Question: I'm willing to create an image with certain text using the following code
'''
<?PHP
header('Content-Type: image/png');
$im = imagecreatetruecolor(320, 80);
$blue = imagecolorallocate($im, 59, 89, 152);
$sky = imagecolorallocate($im, 219, 241, 255);
imagefilledrectangle($im, 0, 0, 399, 79, $sky);
$font = 'arial.ttf';
$text = "Hello world";
imagettftext($im, 15, 0, 10, 20, $blue, $font, $text);
imagepng($im);
imagedestroy($im);
?>
'''
Now the out put will be as following image
this is rectangle

What if i want to made to it a rounded corner
by refer to php manual about <URL> I've found a good comment with function said to be able to make it rounded corner
'''
<?
function ImageRectangleWithRoundedCorners(&$im, $x1, $y1, $x2, $y2, $radius, $color)
{
// draw rectangle without corners
imagefilledrectangle($im, $x1+$radius, $y1, $x2-$radius, $y2, $color);
imagefilledrectangle($im, $x1, $y1+$radius, $x2, $y2-$radius, $color);
// draw circled corners
imagefilledellipse($im, $x1+$radius, $y1+$radius, $radius*2, $radius*2, $color);
imagefilledellipse($im, $x2-$radius, $y1+$radius, $radius*2, $radius*2, $color);
imagefilledellipse($im, $x1+$radius, $y2-$radius, $radius*2, $radius*2, $color);
imagefilledellipse($im, $x2-$radius, $y2-$radius, $radius*2, $radius*2, $color);
}
?>
'''
But didn't mention how to use ! ~ anyhelp
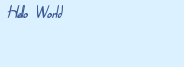
Answer: let me try
probably
'''
$x1 = top left point's x coordinate
$y1 = top left point's y coordinate
$x2 = bottom right point's x coordinate
$y2 = bottom right point's y coordinate
$radius = radius of the curve of rounded corner
'''
set this data and try... good luck :)